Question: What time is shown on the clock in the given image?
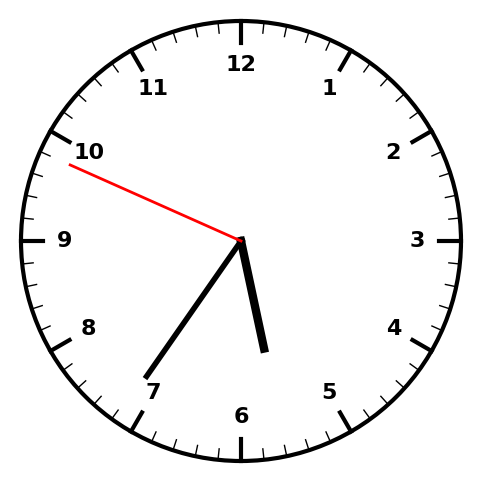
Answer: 05:35:49